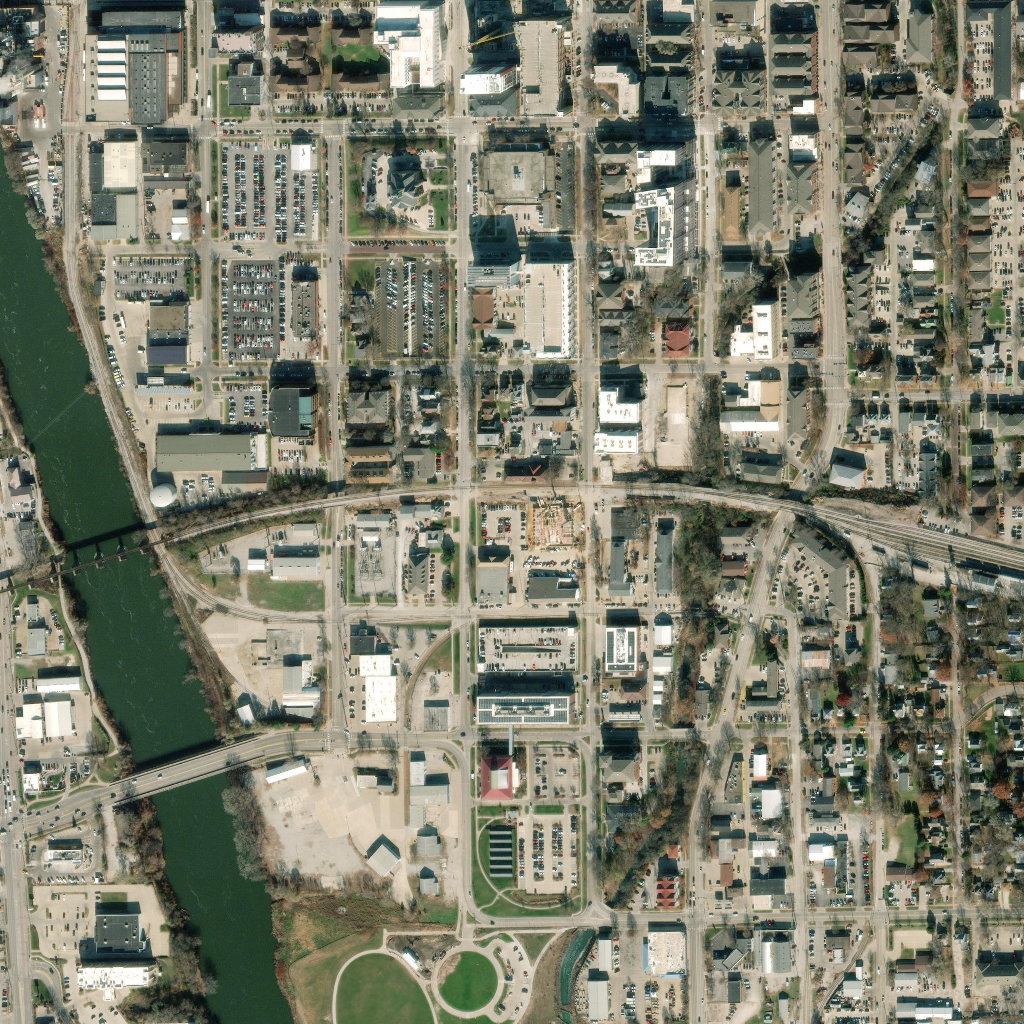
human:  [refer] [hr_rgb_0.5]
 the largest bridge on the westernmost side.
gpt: <box>[[10, 71, 25, 78, 0]]</box>

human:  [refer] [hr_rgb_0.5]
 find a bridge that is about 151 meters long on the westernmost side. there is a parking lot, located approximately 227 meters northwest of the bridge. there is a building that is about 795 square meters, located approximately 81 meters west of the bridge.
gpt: <box>[[10, 71, 25, 78, 0]]</box>

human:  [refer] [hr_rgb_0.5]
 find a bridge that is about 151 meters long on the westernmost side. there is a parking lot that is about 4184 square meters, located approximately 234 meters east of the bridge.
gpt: <box>[[10, 71, 25, 78, 0]]</box>